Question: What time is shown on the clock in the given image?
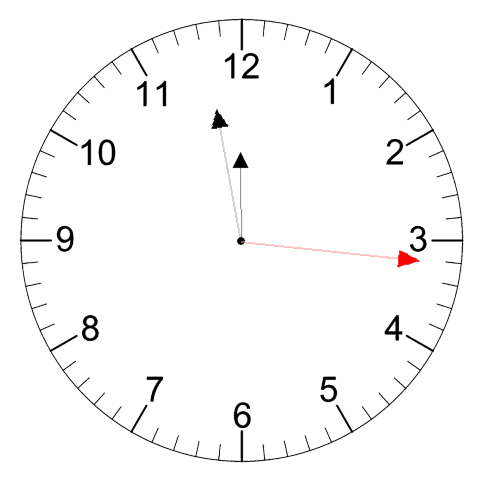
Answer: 11:58:16